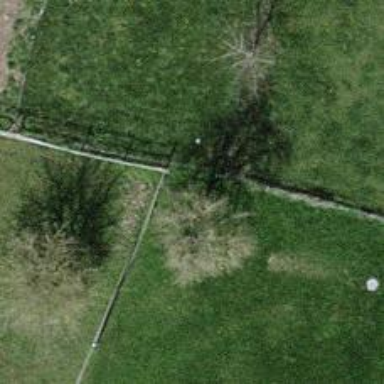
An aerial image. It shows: Broadleaved tree with lush leaves.